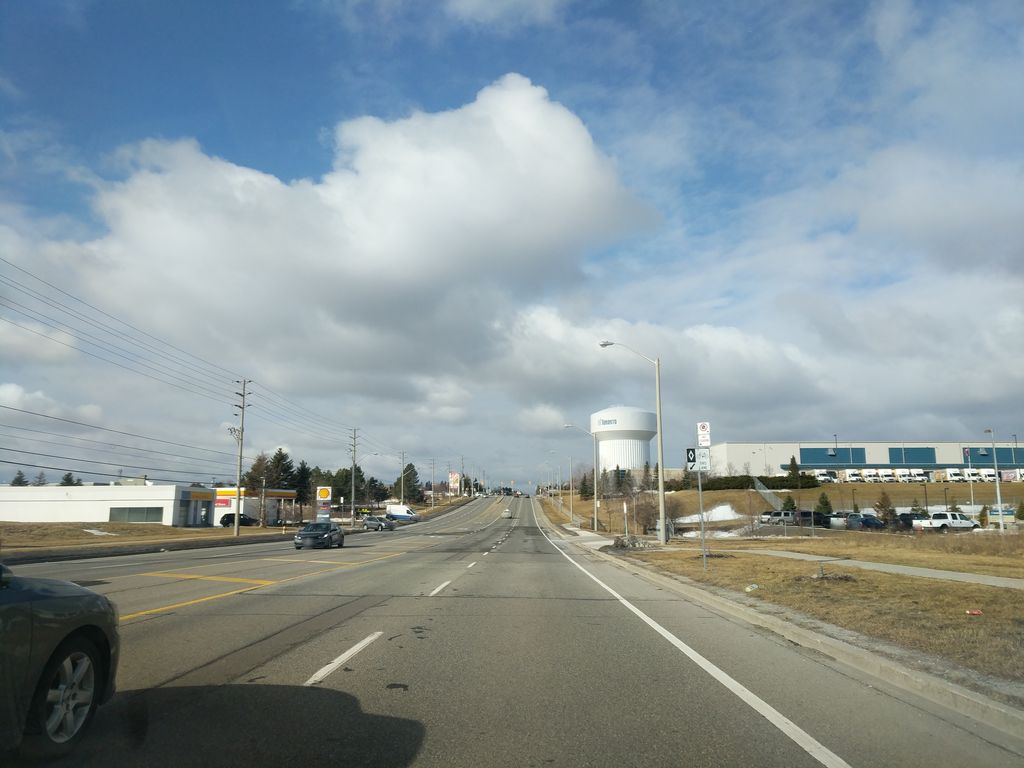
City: toronto